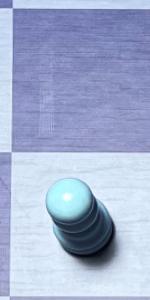
Label: Pawn_White